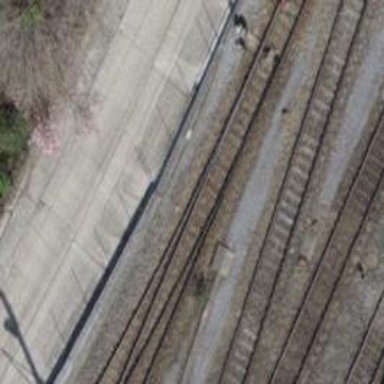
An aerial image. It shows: Railway switch.